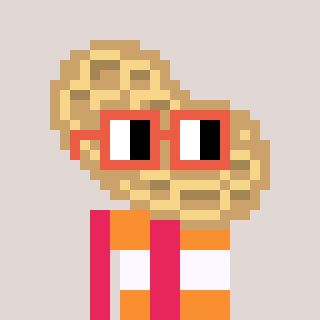
a pixel art character with square orange glasses, a peanut-shaped head and a redpinkish-colored body on a warm background